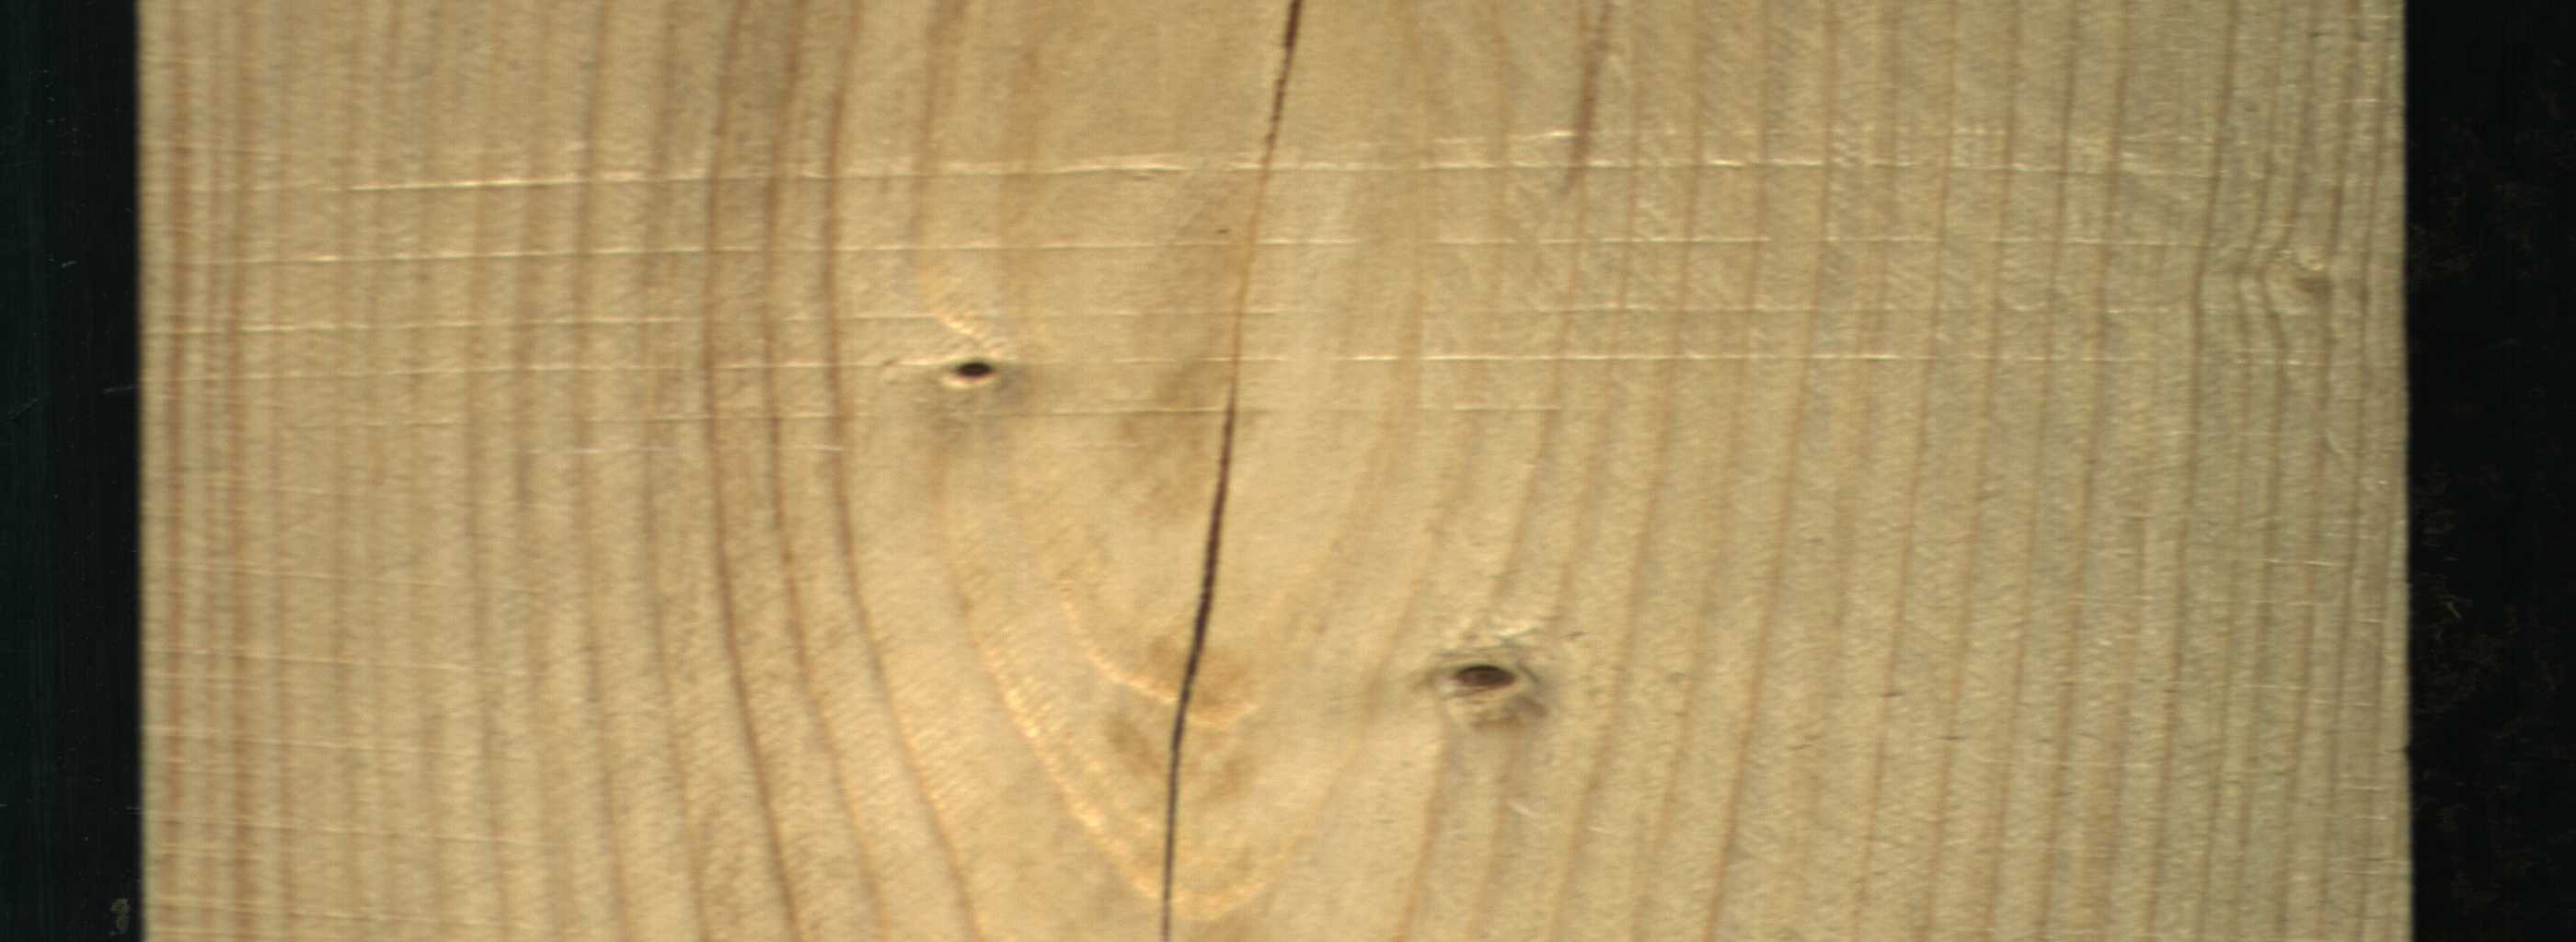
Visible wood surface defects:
Crack
Dead_Knot
Dead_Knot